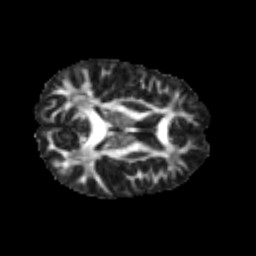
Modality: FA
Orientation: axial
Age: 29
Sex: male
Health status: healthy